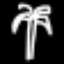
Label: palm tree